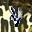
Label: 4